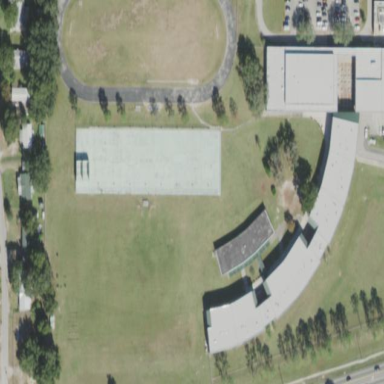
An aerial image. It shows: School.